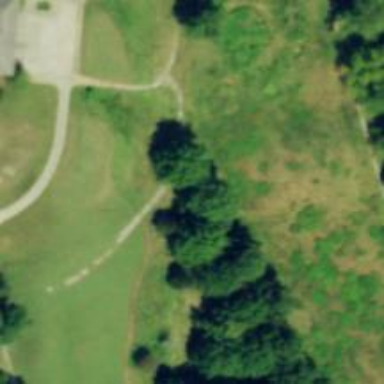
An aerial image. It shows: Service road designated as golf cart path.